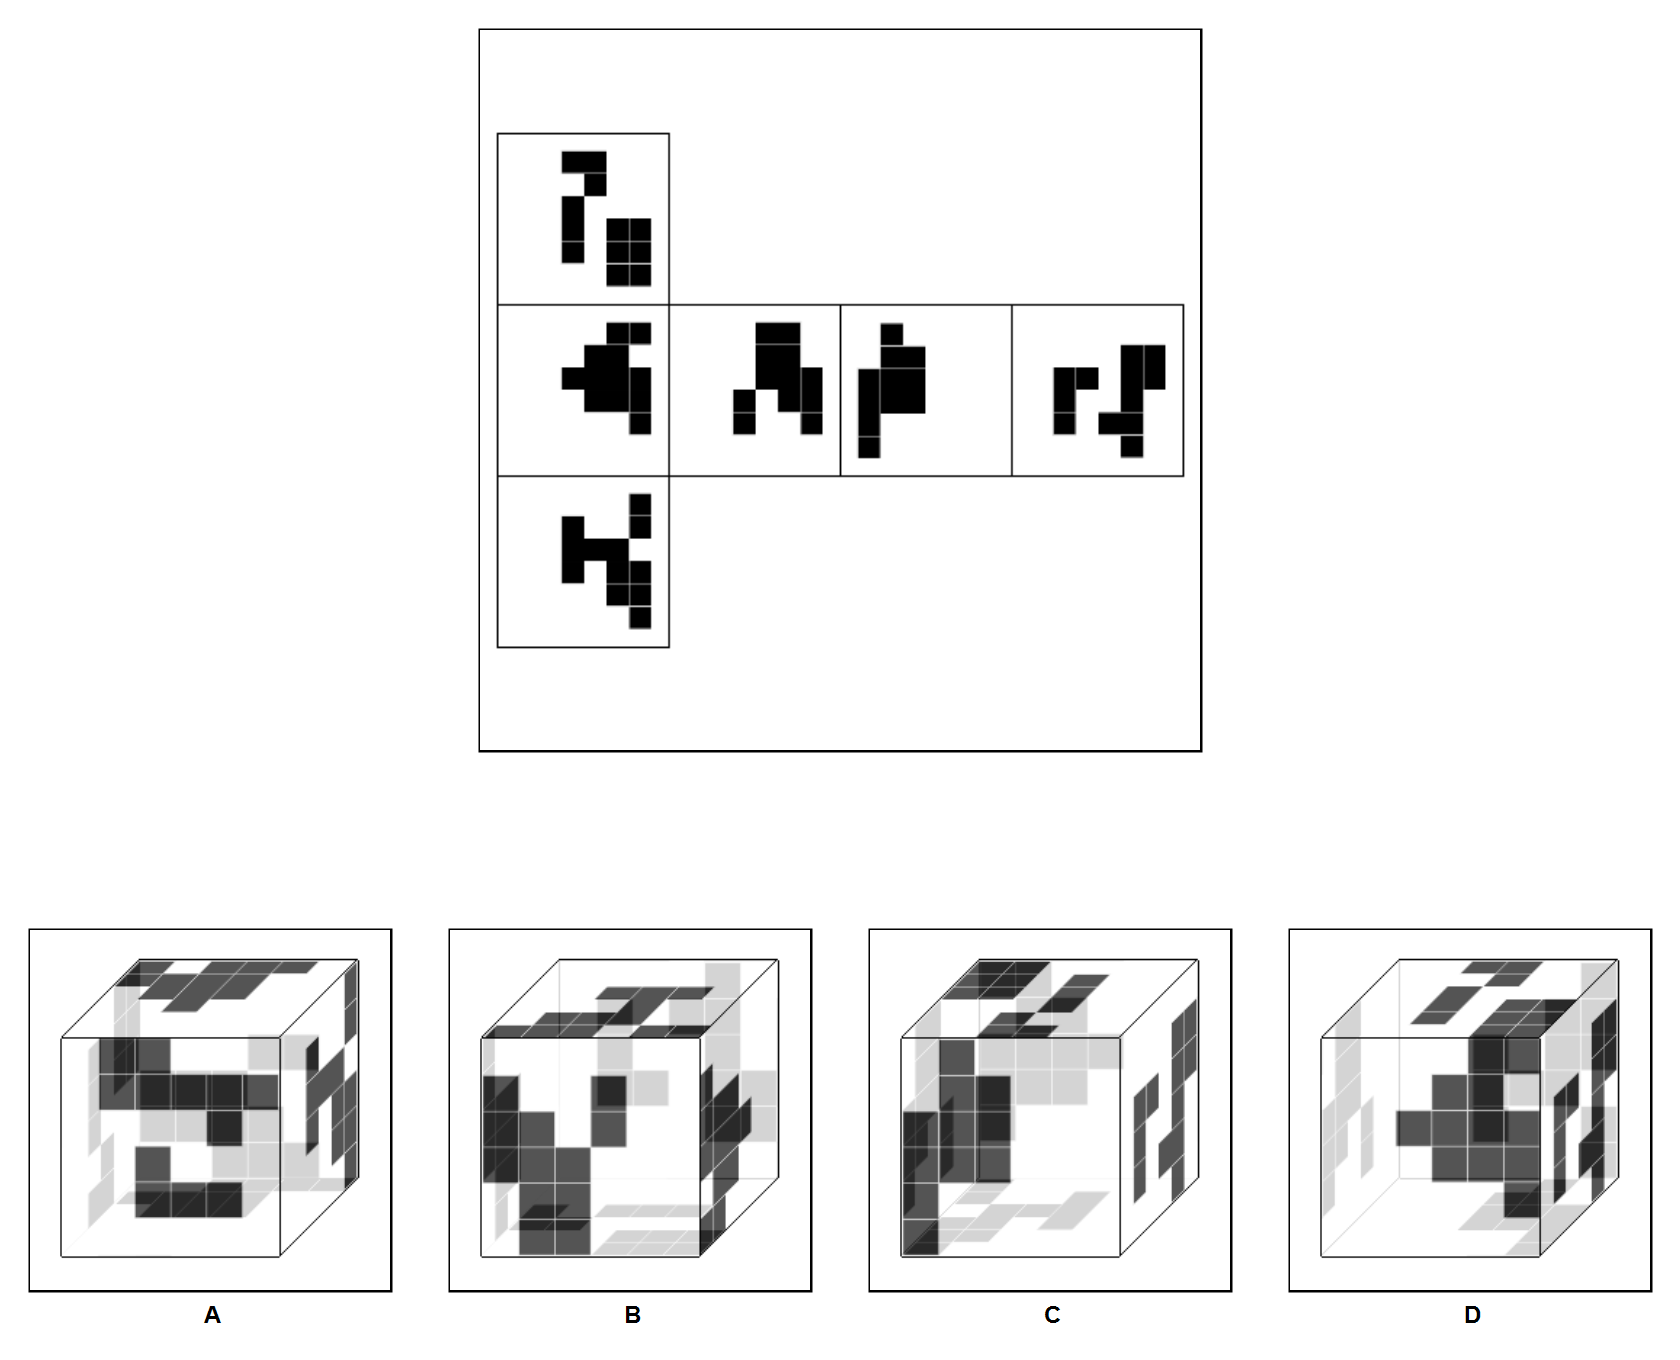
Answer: D